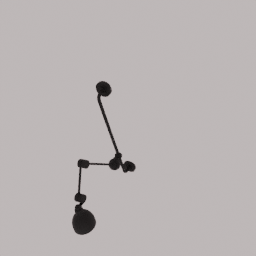
Label: lighting